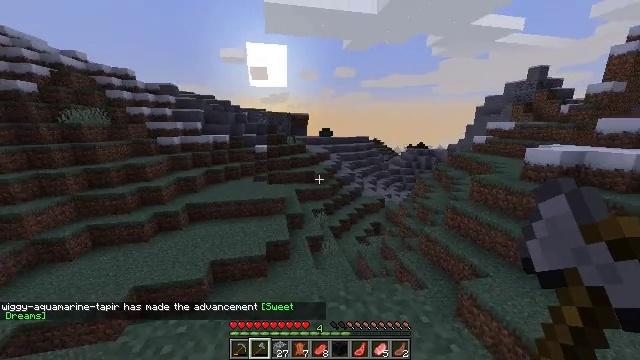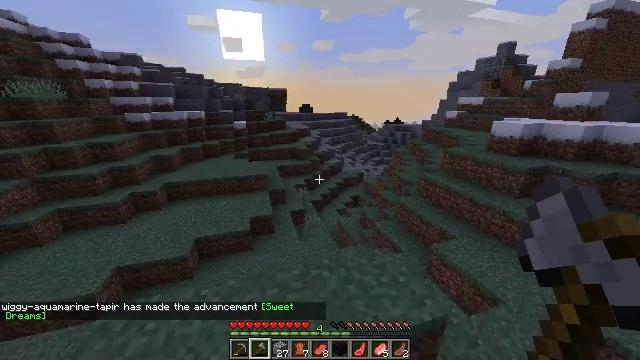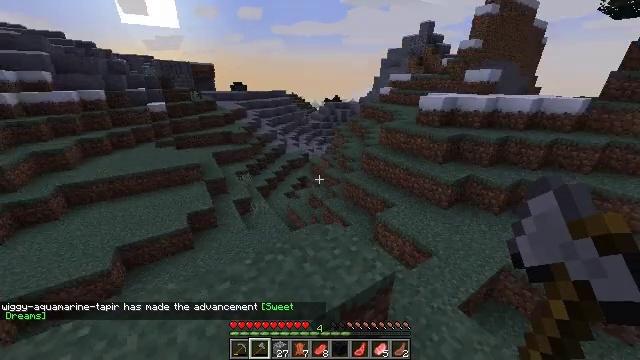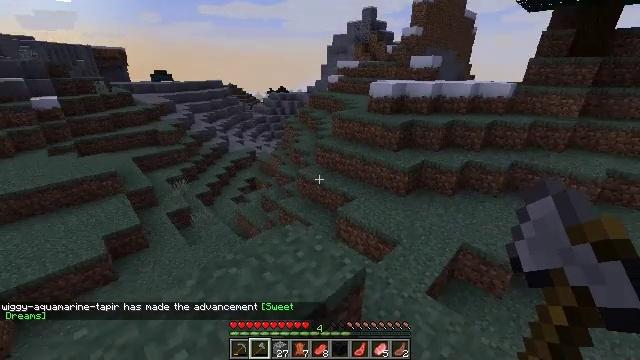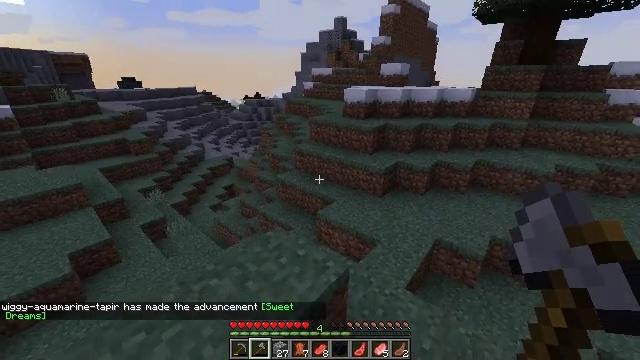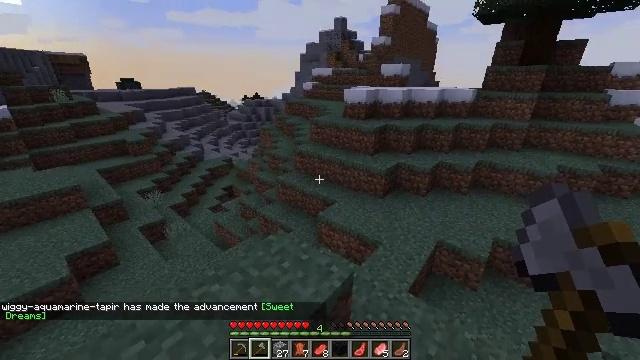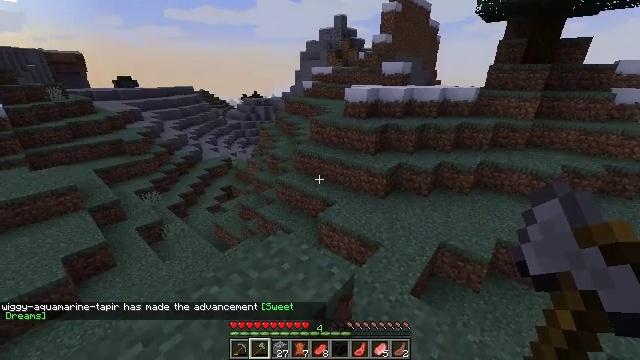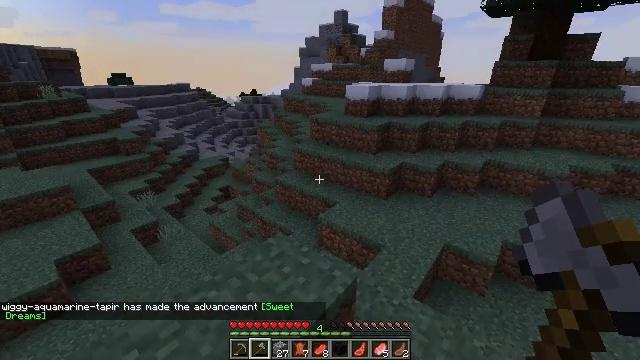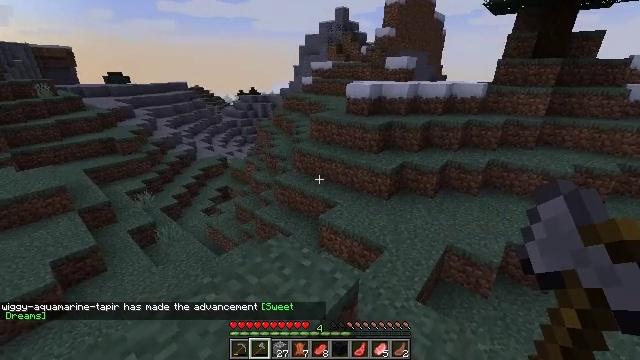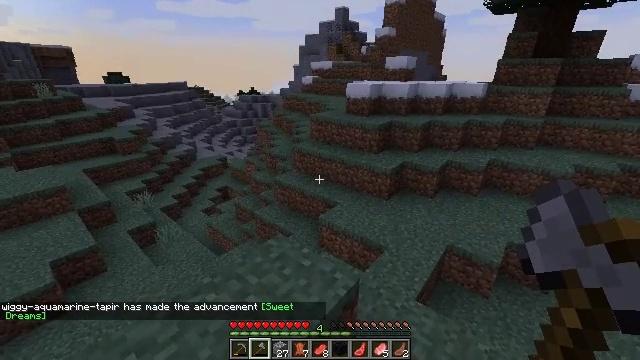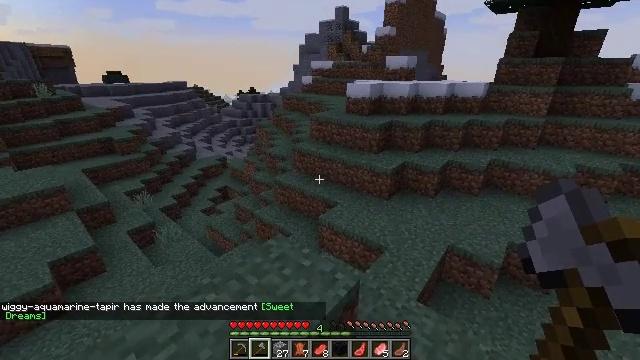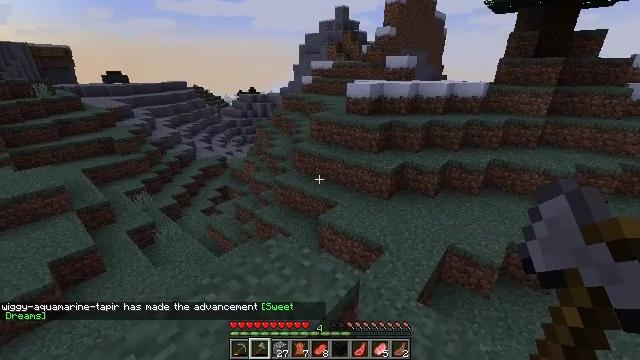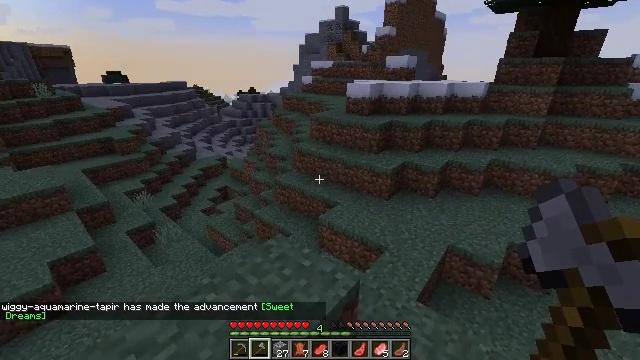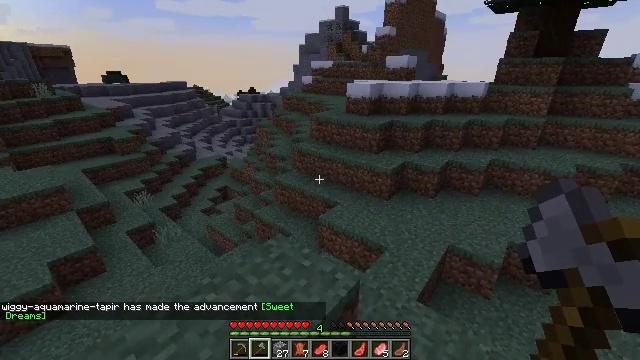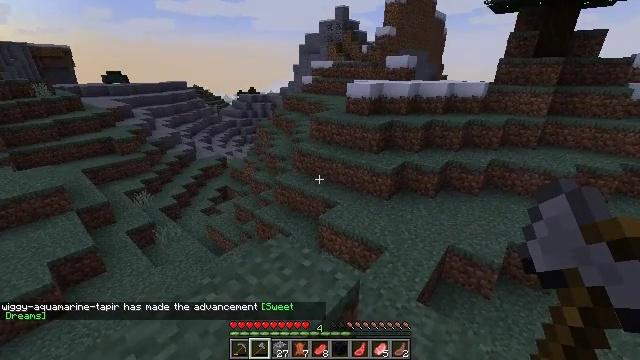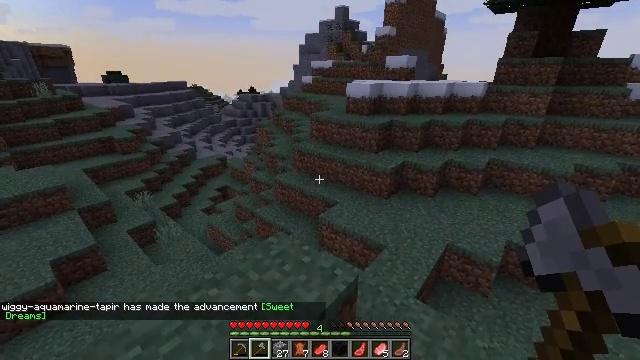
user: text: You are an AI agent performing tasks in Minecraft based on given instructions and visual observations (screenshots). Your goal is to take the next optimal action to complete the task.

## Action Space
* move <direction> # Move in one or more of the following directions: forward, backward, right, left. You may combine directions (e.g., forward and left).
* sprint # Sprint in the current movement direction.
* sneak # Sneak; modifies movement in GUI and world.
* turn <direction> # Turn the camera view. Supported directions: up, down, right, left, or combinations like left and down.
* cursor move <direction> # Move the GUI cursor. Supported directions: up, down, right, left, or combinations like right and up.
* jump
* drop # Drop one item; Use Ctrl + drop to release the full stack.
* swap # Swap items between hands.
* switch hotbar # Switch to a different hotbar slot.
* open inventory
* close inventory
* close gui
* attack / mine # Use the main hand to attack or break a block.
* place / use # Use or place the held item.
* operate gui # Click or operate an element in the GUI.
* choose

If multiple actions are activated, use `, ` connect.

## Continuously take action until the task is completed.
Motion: motion action
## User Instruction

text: Left click to break the red bed.
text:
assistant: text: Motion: turn right and down
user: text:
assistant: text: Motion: turn right and down
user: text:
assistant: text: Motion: turn right
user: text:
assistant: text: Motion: turn right
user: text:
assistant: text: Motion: no_op
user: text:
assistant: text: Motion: no_op
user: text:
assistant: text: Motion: no_op
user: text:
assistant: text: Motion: no_op
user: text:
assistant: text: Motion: no_op
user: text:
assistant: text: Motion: no_op
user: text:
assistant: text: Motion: no_op
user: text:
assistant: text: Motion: no_op
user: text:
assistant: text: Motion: no_op
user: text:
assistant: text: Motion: no_op
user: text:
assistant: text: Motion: move back
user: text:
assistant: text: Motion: move back
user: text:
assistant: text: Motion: move back
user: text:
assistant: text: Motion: move back
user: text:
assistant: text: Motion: move back
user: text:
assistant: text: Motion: move back
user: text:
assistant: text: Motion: move back, turn right
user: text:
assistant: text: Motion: move back and move right, turn right and down
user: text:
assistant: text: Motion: move back and move right, turn right and down
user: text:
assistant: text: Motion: move back and move right, turn right and down
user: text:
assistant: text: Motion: move right, turn right and down
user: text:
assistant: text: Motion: move right, turn right
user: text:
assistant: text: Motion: move right, turn right
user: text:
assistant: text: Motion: move right
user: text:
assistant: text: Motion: move right
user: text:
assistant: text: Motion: turn down